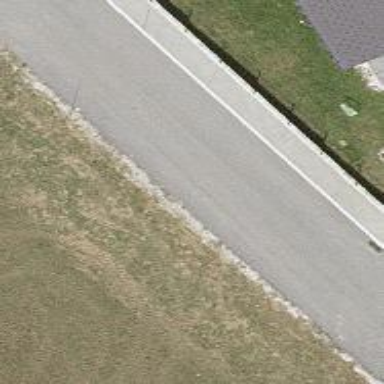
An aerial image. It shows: Smooth asphalt road in residential area.